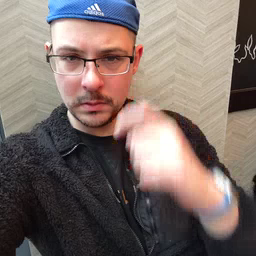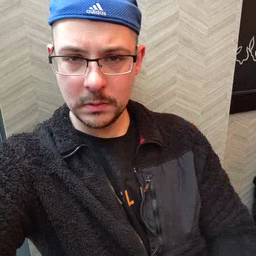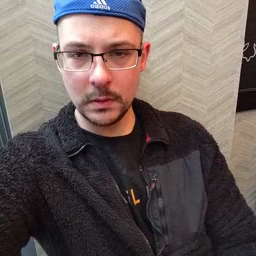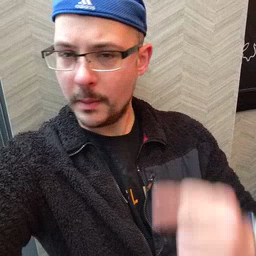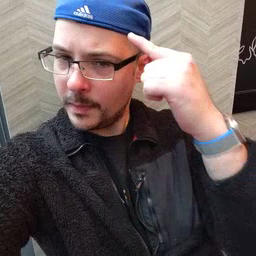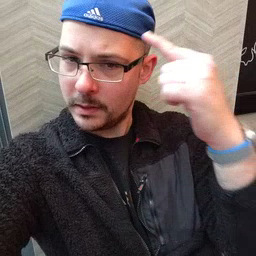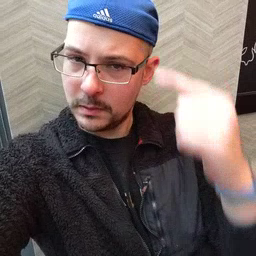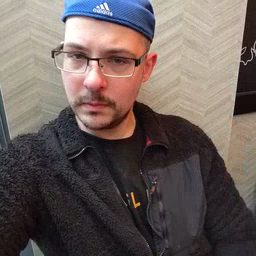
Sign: penny